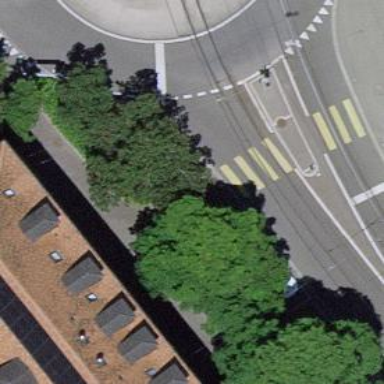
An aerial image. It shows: Kerb barrier.